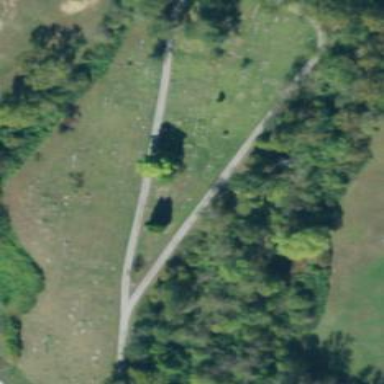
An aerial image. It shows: Cemetery.